Field crop: maize
Growth stage: 2
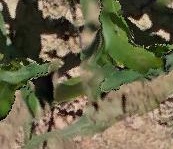
Species: maize